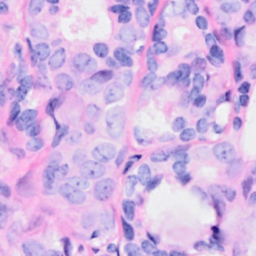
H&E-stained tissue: Breast